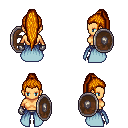
a pixel art fantasy rpg character, female body template, human, tanned skin, overskirt, metal pants, dark blonde extra-long topknot hairstyle, metal gloves, shield, four views (front, back, left, right), 2x2 character sprite sheet, small pixel art, hard edges, no anti-aliasing